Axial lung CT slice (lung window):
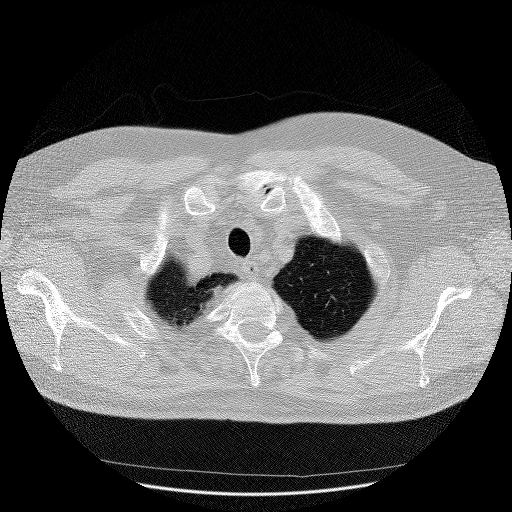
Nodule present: no